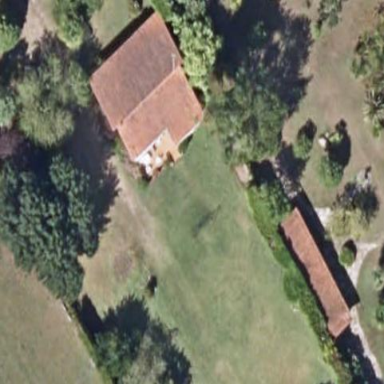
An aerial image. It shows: Simple house.